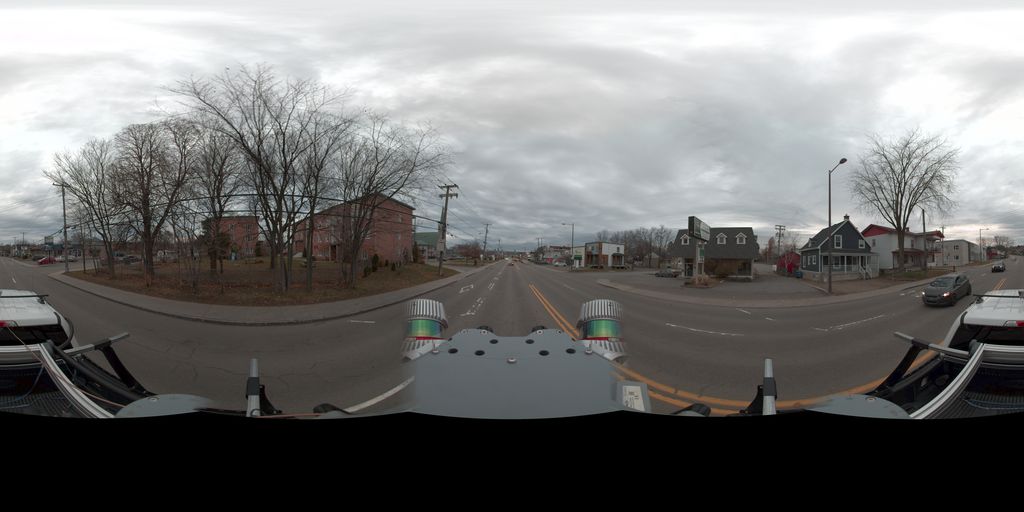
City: quebec_city